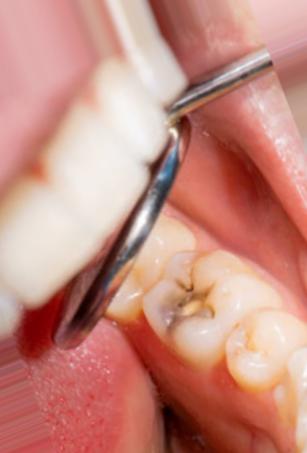
Condition: Caries